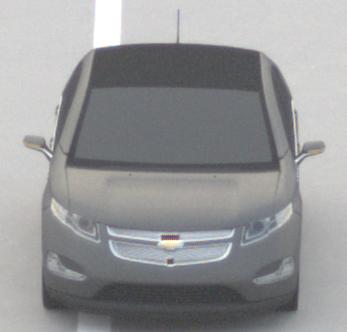
Make: Chevrolet
Model: Volt
Detailed model: Volt
Model produced from: 2011/11
Model produced until: 2014/08
Doors: 5
Color: gray
Road condition: dry road
Daytime: morning or afternoon
Contrast: low contrast